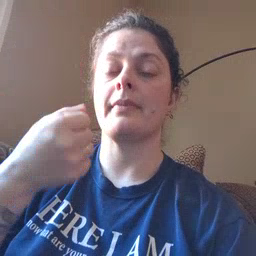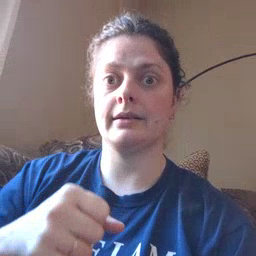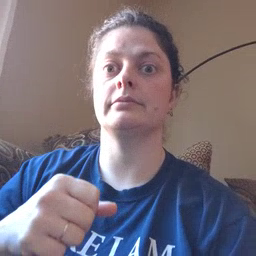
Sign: make